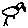
Label: bird